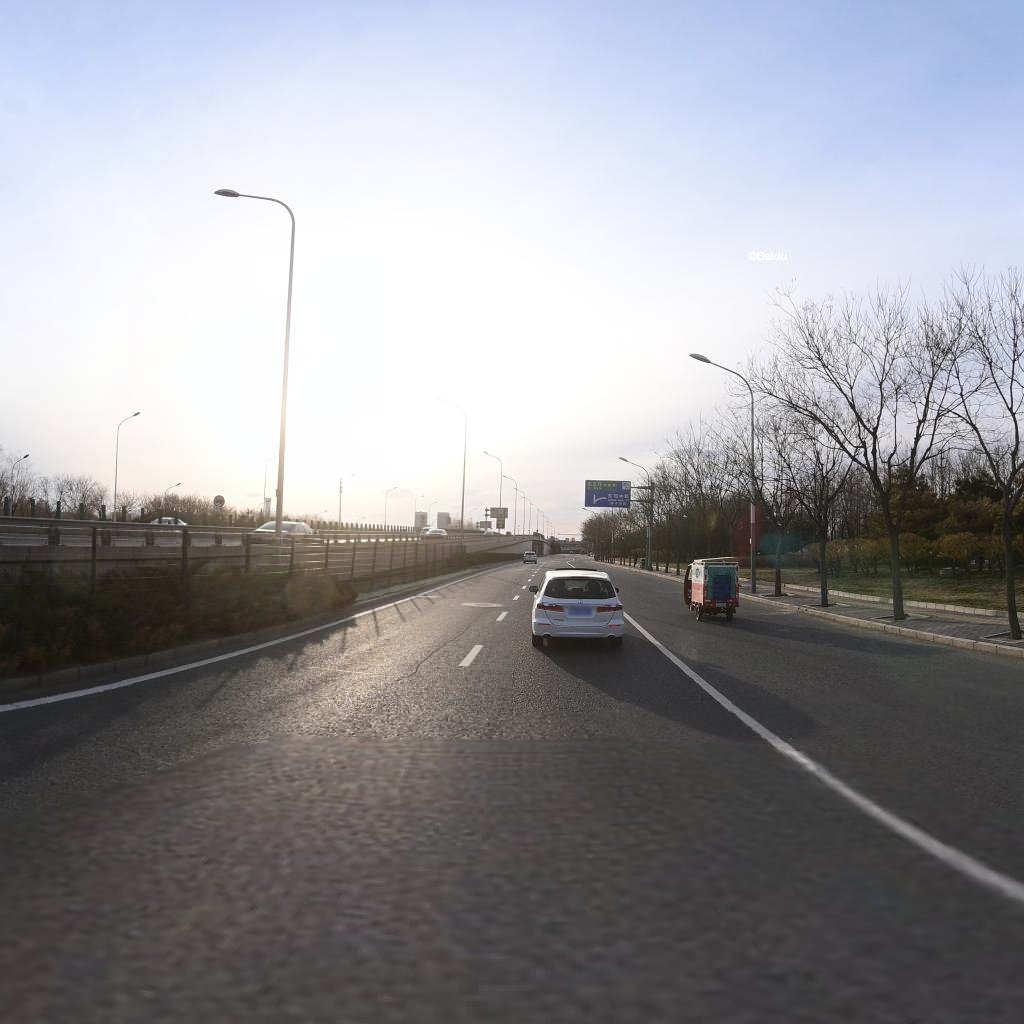
Region: Chaoyang
Road damage annotations: longitudinal crack, transverse patch